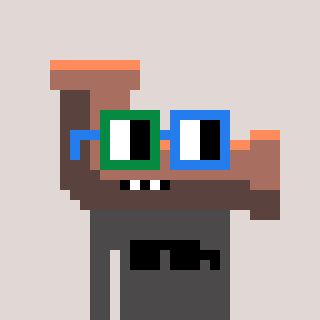
a pixel art character with square green and blue glasses, a pipe-shaped head and a grayscale-colored body on a warm background